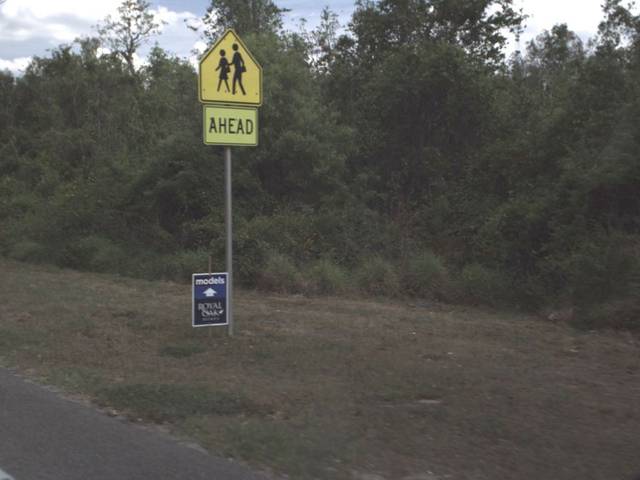
Region: United States
Coordinates: 28.553, -81.852